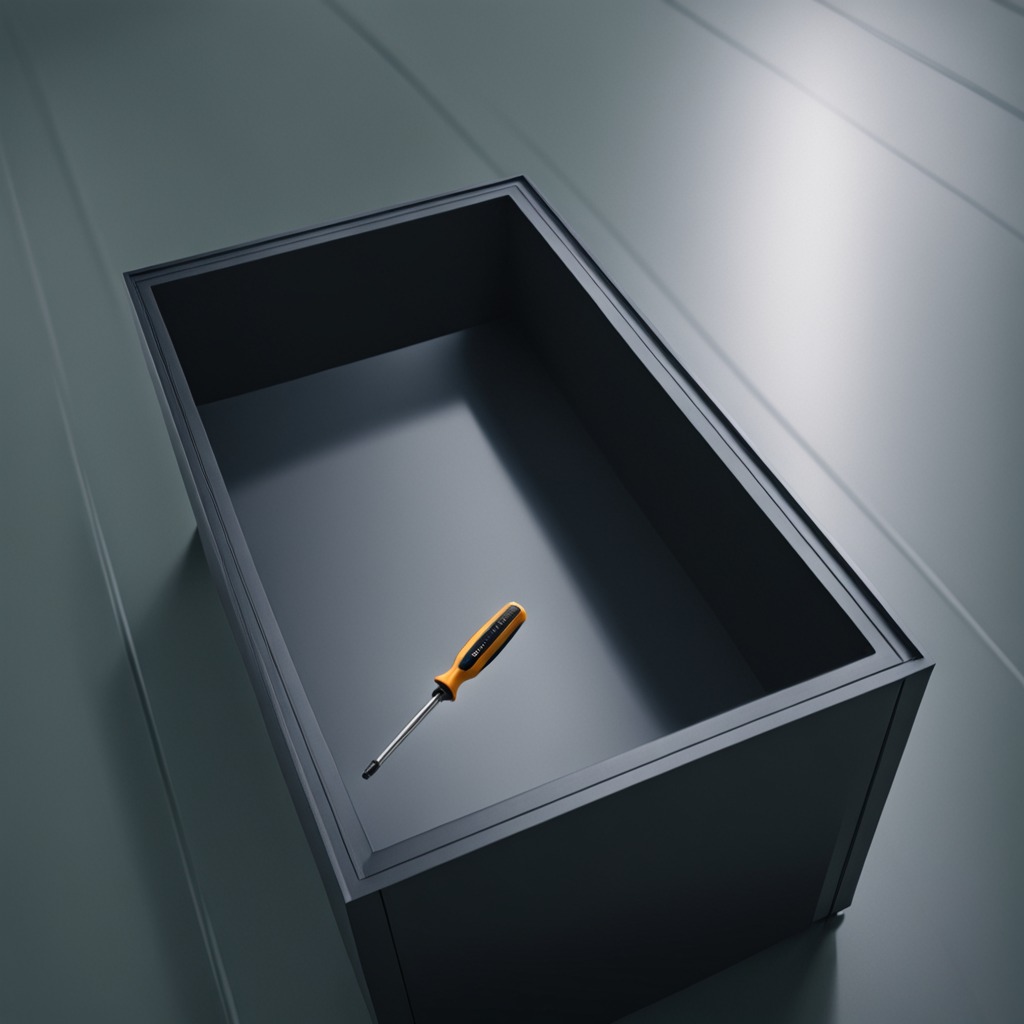
A screwdriver is lying on a toolbox surface in an airplane hangar workshop.